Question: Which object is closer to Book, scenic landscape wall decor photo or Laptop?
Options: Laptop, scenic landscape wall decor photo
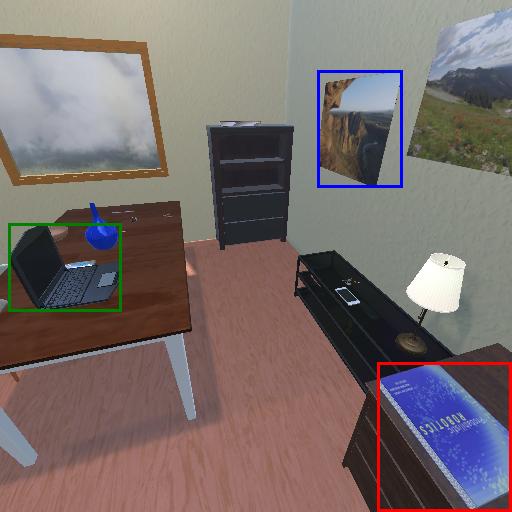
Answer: Laptop